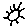
Label: sun